Question: I'm currently working on camera app. I have achieved to write text on image but there is a problem that sometimes it's hard to read text just because of the dark colors of the picture. So I want to draw a white rectangle under text.
Actually I found how to draw a rectangle into picture but I couldn't draw it under text and also after saving the rectangle does not appear.

The code below is for drawing rectangle:
'''
let imageSize = CGSize(width: ImageDisplayWidthConstantSize*0.75, height: 50)
let imageView = UIImageView(frame: CGRect(origin: CGPoint(x: 20, y: 215), size: imageSize))
self.view.addSubview(imageView)
let imageBlank = drawCustomImage(imageSize)
imageView.image = imageBlank
func drawCustomImage(size: CGSize) -> UIImage {
// Setup our context
let bounds = CGRect(origin: CGPoint.zero, size: size)
let opaque = true
let scale: CGFloat = 0
UIGraphicsBeginImageContextWithOptions(size, opaque, scale)
let context = UIGraphicsGetCurrentContext()
// Setup complete, do drawing here
CGContextSetStrokeColorWithColor(context, UIColor.whiteColor().CGColor)
CGContextSetLineWidth(context, 50)
CGContextStrokeRect(context, bounds)
CGContextBeginPath(context)
CGContextMoveToPoint(context, CGRectGetMinX(bounds), CGRectGetMinY(bounds))
CGContextAddLineToPoint(context, CGRectGetMaxX(bounds), CGRectGetMaxY(bounds))
CGContextMoveToPoint(context, CGRectGetMaxX(bounds), CGRectGetMinY(bounds))
CGContextAddLineToPoint(context, CGRectGetMinX(bounds), CGRectGetMaxY(bounds))
CGContextStrokePath(context)
// Drawing complete, retrieve the finished image and cleanup
let image = UIGraphicsGetImageFromCurrentImageContext()
UIGraphicsEndImageContext()
return image
}
'''
and this code is for inserting text on the picture:
'''
func imagePickerController(picker: UIImagePickerController, didFinishPickingMediaWithInfo info: [String : AnyObject]) {
if var image = info[UIImagePickerControllerOriginalImage] as? UIImage {
let ScreenSize: CGRect = UIScreen.mainScreen().bounds
let ImageDisplayWidthConstantSize = ScreenSize.width
let imageSize = CGSize(width: ImageDisplayWidthConstantSize*0.75, height: 50)
let imageView = UIImageView(frame: CGRect(origin: CGPoint(x: 20, y: 215), size: imageSize))
self.view.addSubview(imageView)
let imageBlank = drawCustomImage(imageSize)
imageView.image = imageBlank
image = textToImage(CustomerTextBox.text!, inImage: image, atPoint: CGPoint( x: 50, y: 0)) //Customer Text Field
image = textToImage(ResponsibleTextBox.text!, inImage: image, atPoint: CGPoint( x: 1000, y: 0)) //Responsible Text Field
image = textToImage(LocationTextBox.text!, inImage: image, atPoint: CGPoint( x: 2200, y: 0)) //Location Text Field
image = textToImage(DescriptionTextBox.text!, inImage: image, atPoint: CGPoint( x: 50, y: 200)) //Description Text Field
ImageDisplay.image = image
}
dismissViewControllerAnimated(true, completion: nil)
}
func textToImage(drawText: NSString, inImage: UIImage, atPoint:CGPoint)->UIImage{
// Setup the font specific variables
let textColor: UIColor = UIColor.blackColor()
let textFont: UIFont = UIFont(name: "Helvetica Bold", size: 100)!
//Setup the image context using the passed image.
UIGraphicsBeginImageContext(inImage.size)
//Setups up the font attributes that will be later used to dictate how the text should be drawn
let textFontAttributes = [
NSFontAttributeName: textFont,
NSForegroundColorAttributeName: textColor,
]
//Put the image into a rectangle as large as the original image.
inImage.drawInRect(CGRectMake(0, 0, inImage.size.width, inImage.size.height))
// Creating a point within the space that is as bit as the image.
let rect: CGRect = CGRectMake(atPoint.x, atPoint.y, inImage.size.width, inImage.size.height)
//Now Draw the text into an image.
drawText.drawInRect(rect, withAttributes: textFontAttributes)
// Create a new image out of the images we have created
let newImage: UIImage = UIGraphicsGetImageFromCurrentImageContext()
// End the context now that we have the image we need
UIGraphicsEndImageContext()
//And pass it back up to the caller.
return newImage
}
'''
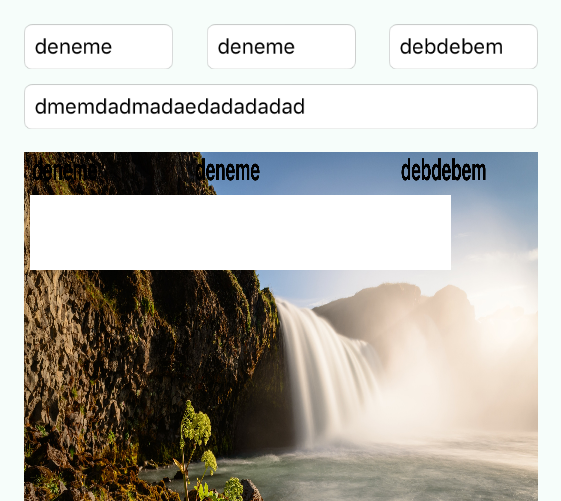
Answer: You can use your function instead of writing new one. Just copy paste function 'textToImage' and change its name. Then use white color with white background and change size. So you'll get white rectangular box. Here is the example of the code what I'm saying.
'''
func drawRectangular(drawText: NSString, inImage: UIImage, atPoint:CGPoint)->UIImage{
// Setup the font specific variables
let textColor: UIColor = UIColor.whiteColor()
let textFont: UIFont = UIFont(name: "Helvetica Bold", size: 400)!
//Setup the image context using the passed image.
UIGraphicsBeginImageContext(inImage.size)
//Setups up the font attributes that will be later used to dictate how the text should be drawn
let textFontAttributes = [
NSFontAttributeName: textFont,
NSForegroundColorAttributeName: textColor,
NSBackgroundColorAttributeName : UIColor.white
]
//Put the image into a rectangle as large as the original image.
inImage.drawInRect(CGRectMake(0, 0, inImage.size.width, inImage.size.height))
// Creating a point within the space that is as bit as the image.
let rect: CGRect = CGRectMake(atPoint.x, atPoint.y, inImage.size.width, inImage.size.height)
//Now Draw the text into an image.
drawText.drawInRect(rect, withAttributes: textFontAttributes)
// Create a new image out of the images we have created
let newImage: UIImage = UIGraphicsGetImageFromCurrentImageContext()
// End the context now that we have the image we need
UIGraphicsEndImageContext()
//And pass it back up to the caller.
return newImage
}
'''
Then call this function:
'''
image = drawRectangular("___________", inImage: image, atPoint: CGPoint( x: 50, y: 0))
'''